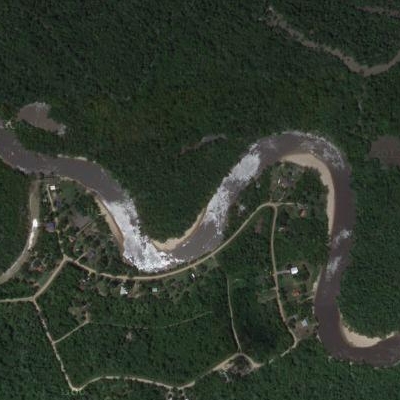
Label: dRiverLake